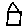
Label: house